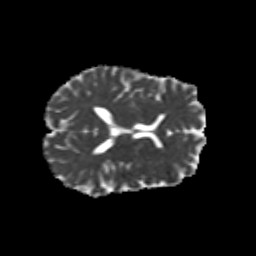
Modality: MD
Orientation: axial
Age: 43
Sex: female
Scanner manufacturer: siemens
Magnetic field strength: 3 T
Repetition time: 8.6 s
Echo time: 0.095 s